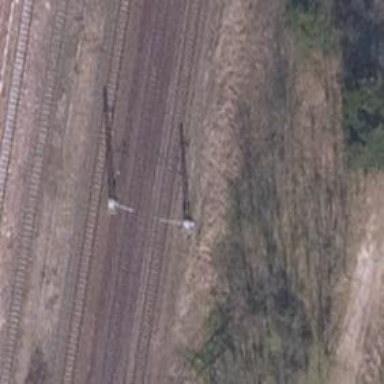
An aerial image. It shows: Railway track with contact line for electrification.